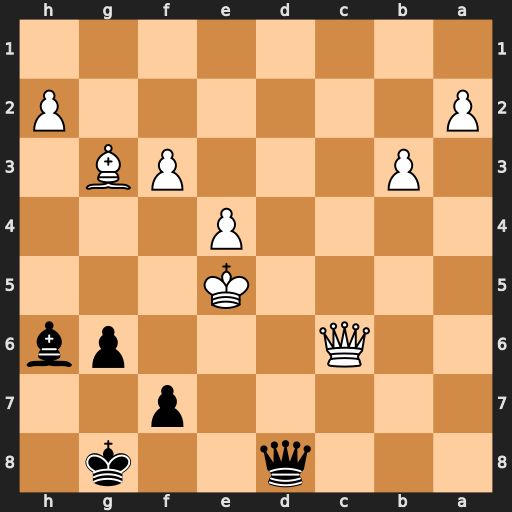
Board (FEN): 3q2k1/5p2/2Q3pb/4K3/4P3/1P3PB1/P6P/8
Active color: b
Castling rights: -
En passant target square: -
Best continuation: Be3 Qxg6+ fxg6